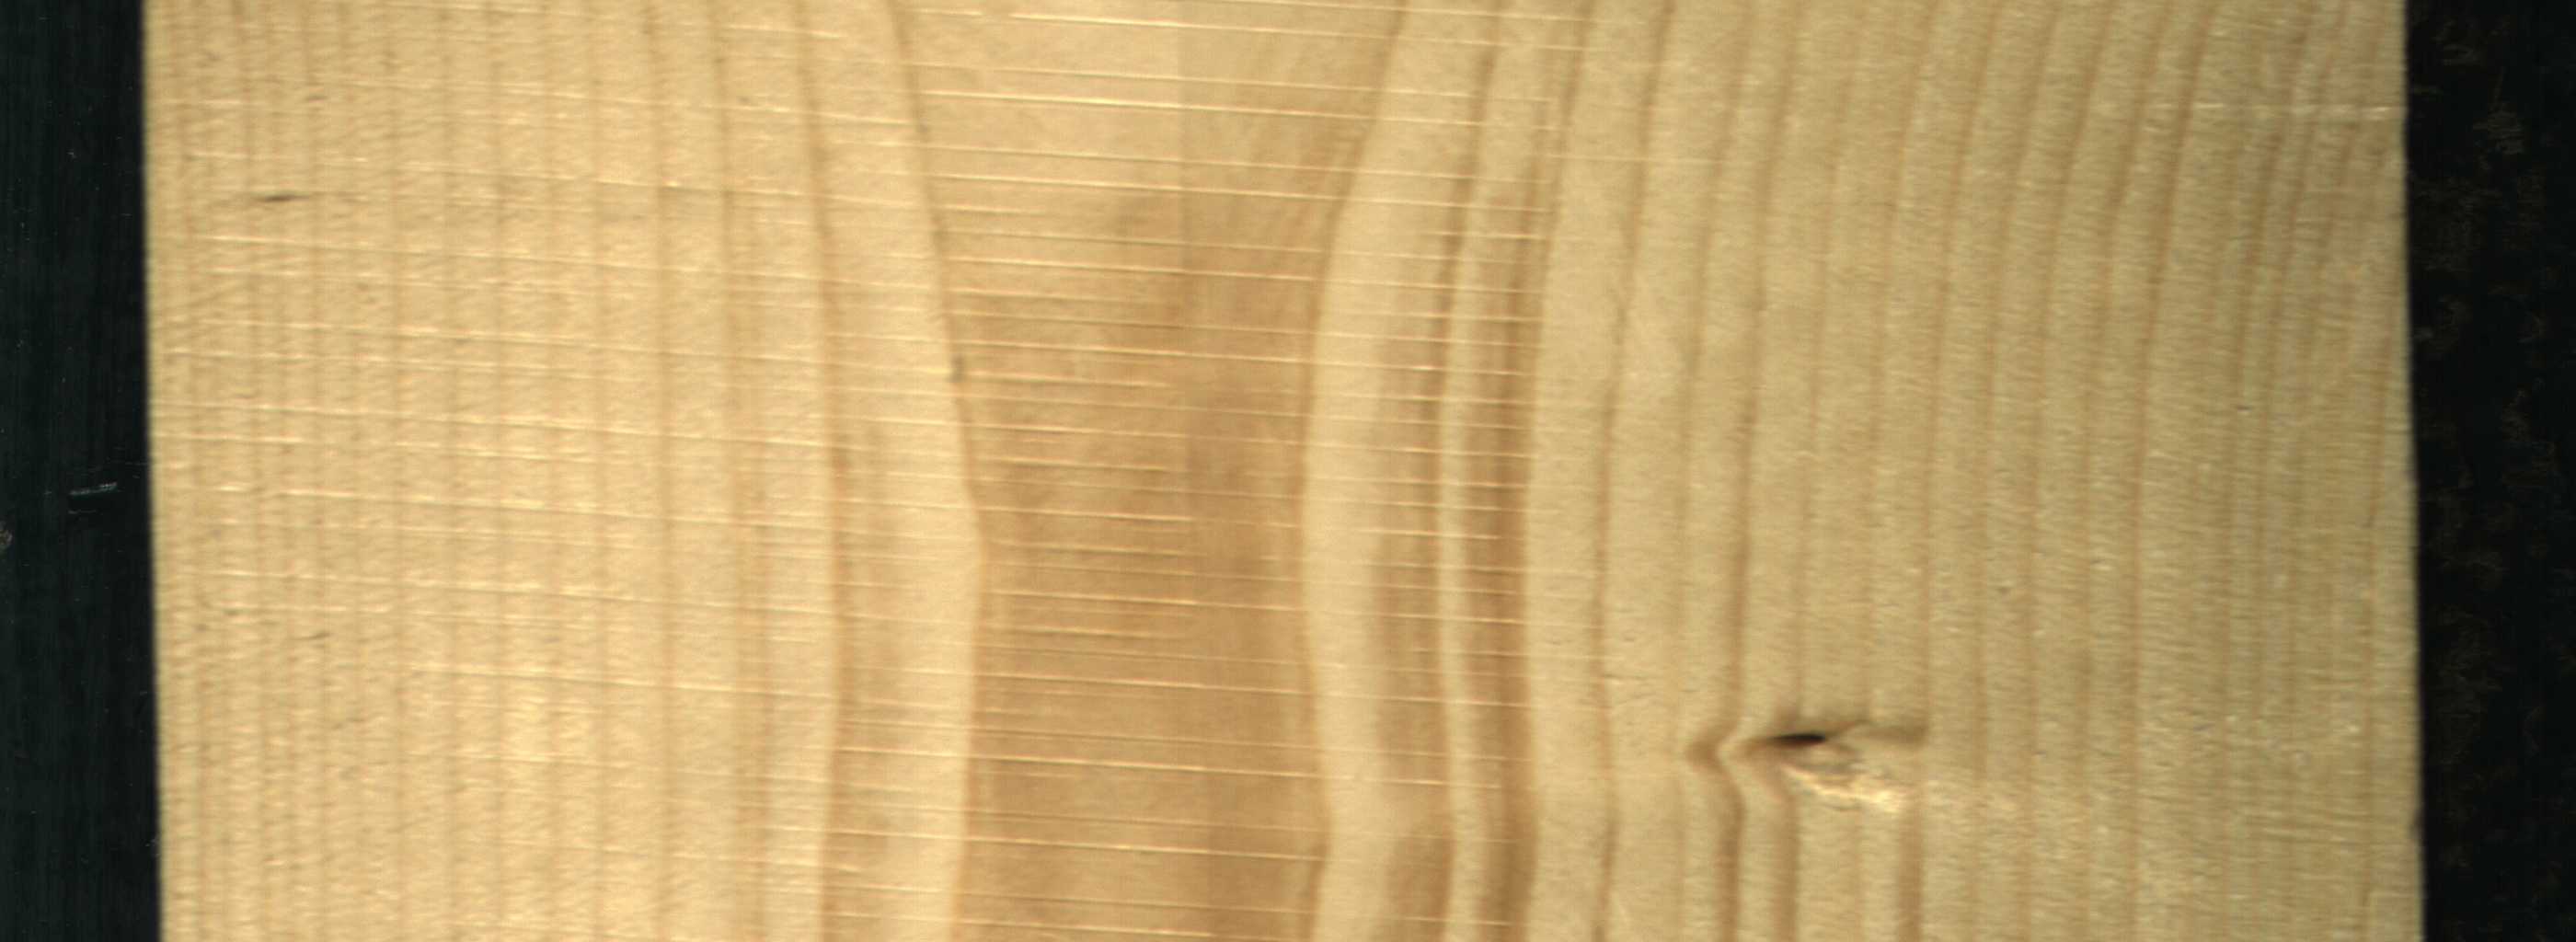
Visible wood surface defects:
Dead_Knot